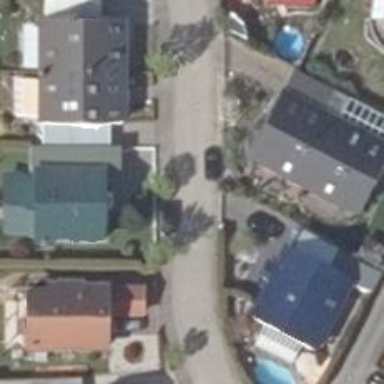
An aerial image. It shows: Residential road.